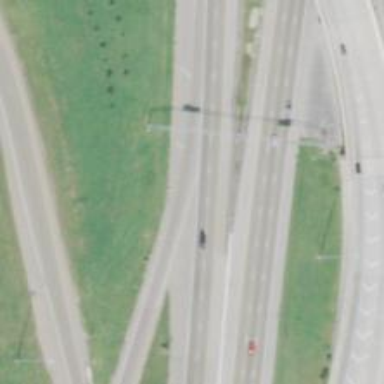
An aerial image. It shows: Motorway junction.